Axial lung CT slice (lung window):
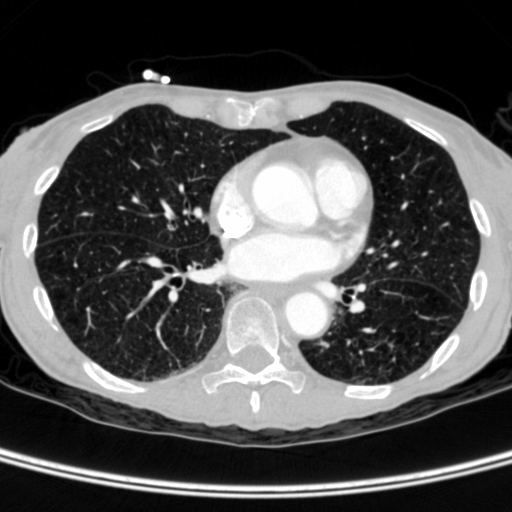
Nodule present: no